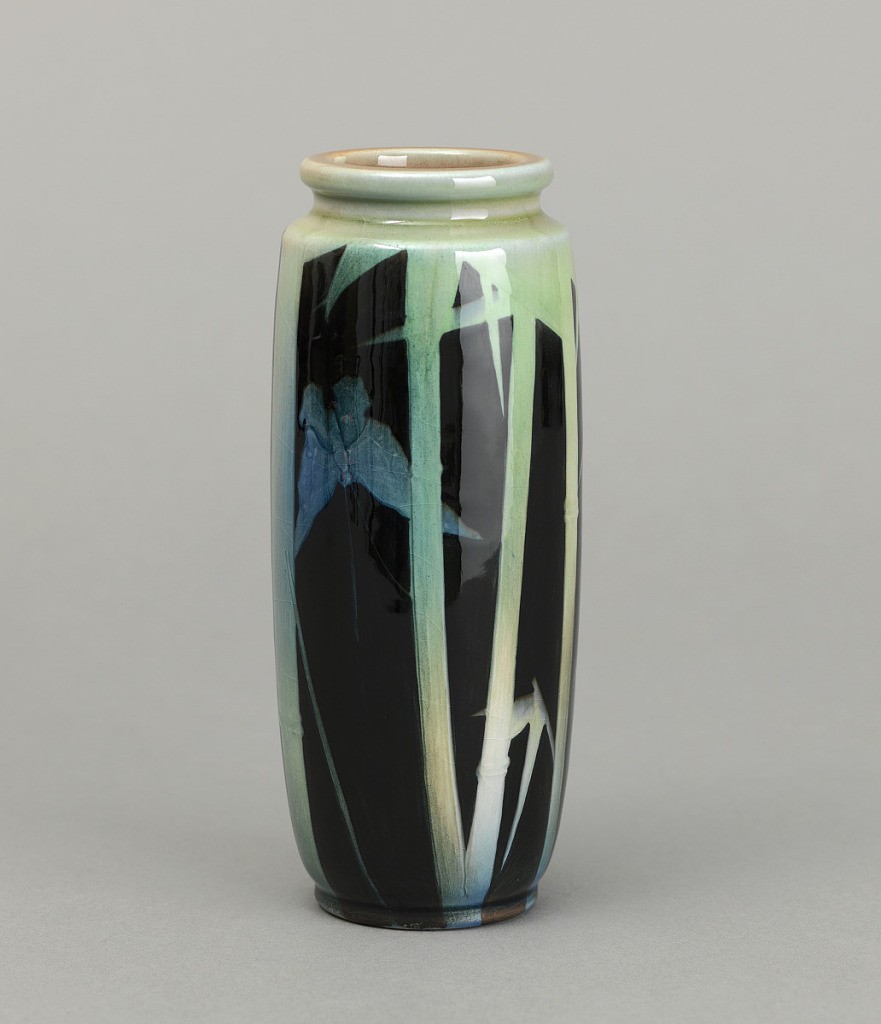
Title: Iris
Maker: Frederick Daniel Henry Rothenbusch, American
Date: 1900
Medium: Glazed earthware
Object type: Vase
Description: White clay body, thrown. Cylindrical body with short inset neck with thick lip; molded flat foot. Design composed of bamboo stalks and leaves in grayish-green underglaze slip with two pale blue butterflies fluttering behind stalks. Background is black. Allover high glaze. Interior and bottom glazed.